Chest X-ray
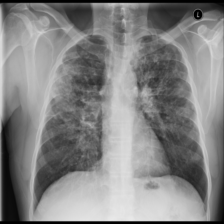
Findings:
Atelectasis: negative
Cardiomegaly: negative
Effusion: negative
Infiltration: negative
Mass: negative
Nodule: positive
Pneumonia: negative
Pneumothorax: negative
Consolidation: negative
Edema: negative
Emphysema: negative
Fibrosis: negative
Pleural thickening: negative
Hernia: negative